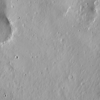
Label: not_dusty